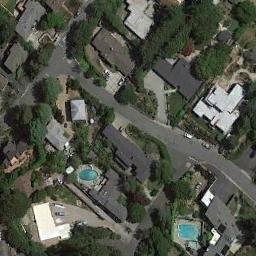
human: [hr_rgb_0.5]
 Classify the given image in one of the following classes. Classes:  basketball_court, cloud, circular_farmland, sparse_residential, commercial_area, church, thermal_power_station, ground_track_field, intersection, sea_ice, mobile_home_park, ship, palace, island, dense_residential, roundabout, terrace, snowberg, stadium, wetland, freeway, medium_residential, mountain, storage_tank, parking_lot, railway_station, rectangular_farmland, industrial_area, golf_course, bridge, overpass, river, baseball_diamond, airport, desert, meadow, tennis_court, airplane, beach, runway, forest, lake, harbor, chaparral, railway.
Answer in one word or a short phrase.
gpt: medium_residential